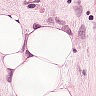
Metastatic tissue present: yes